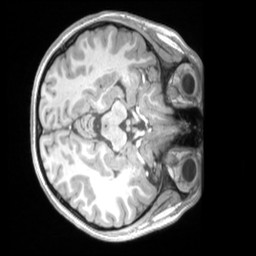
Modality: T1w
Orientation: axial
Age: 12
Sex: male
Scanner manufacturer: siemens
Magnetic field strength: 3 T
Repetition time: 2.53 s
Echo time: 0.00164 s